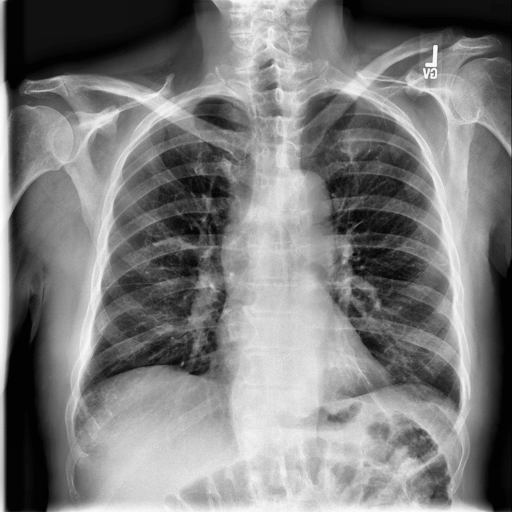
Finding: NORMAL